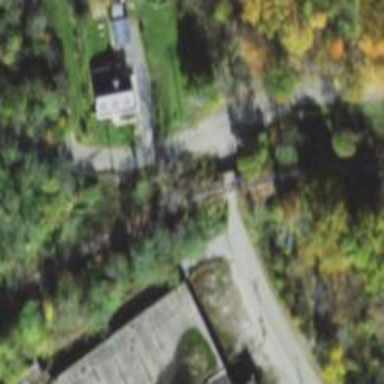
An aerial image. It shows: Disused railway bridge.